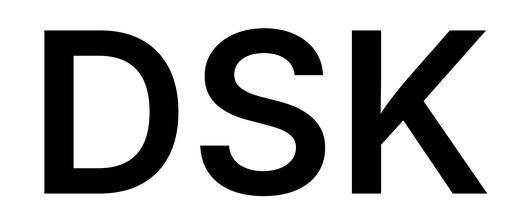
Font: Inter_SemiBold